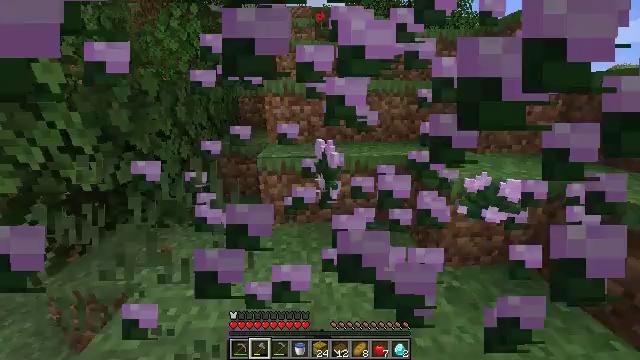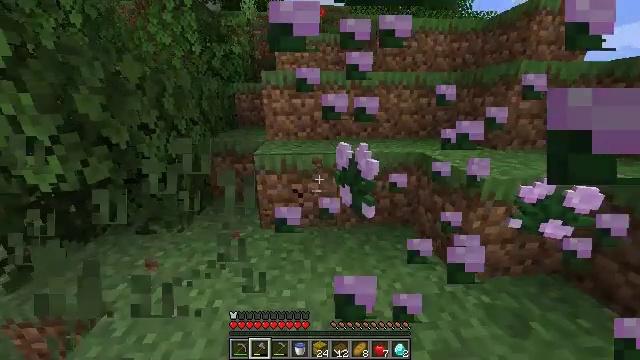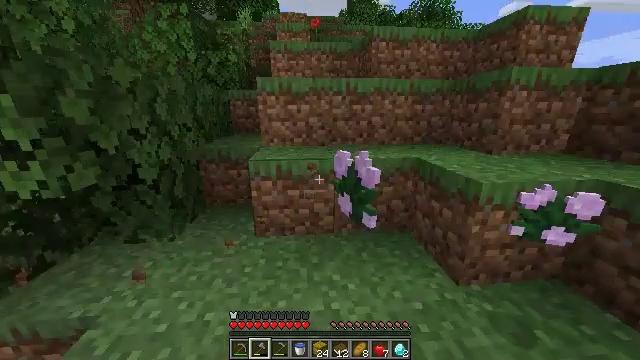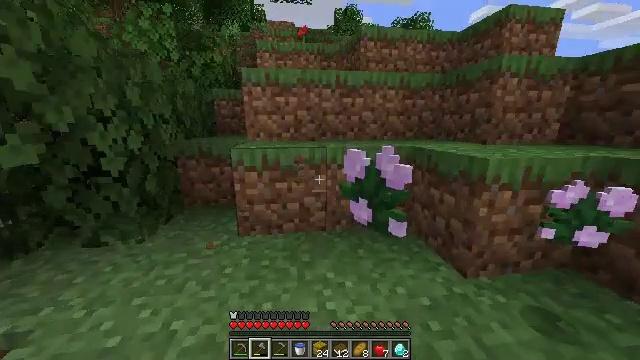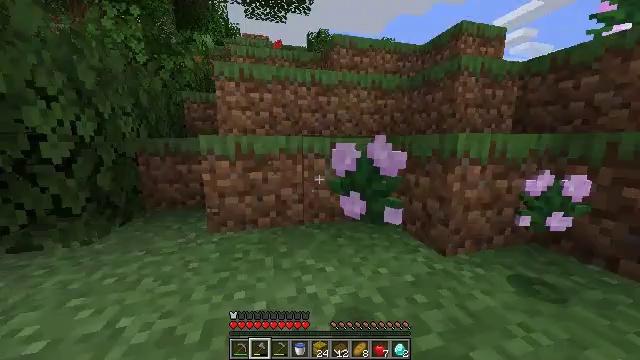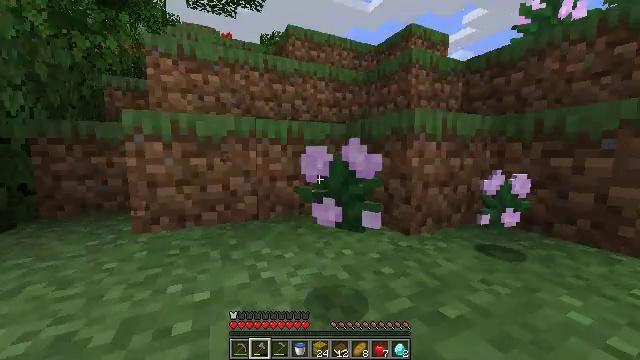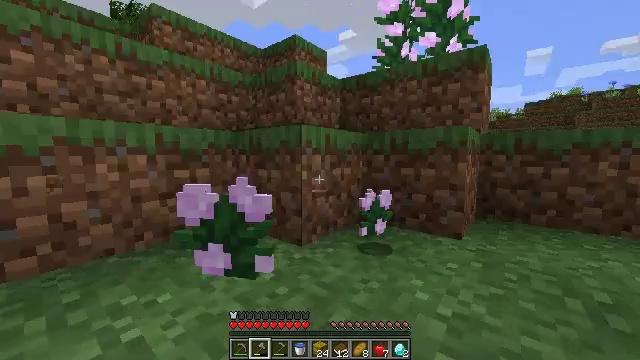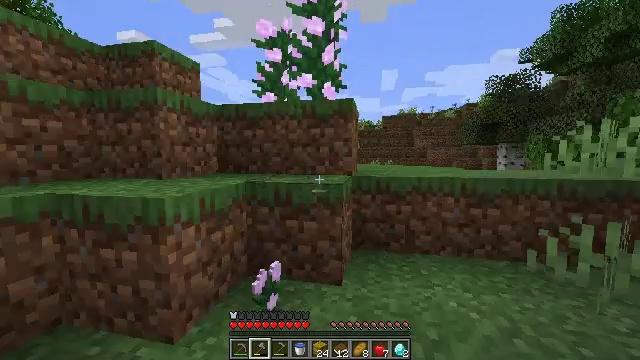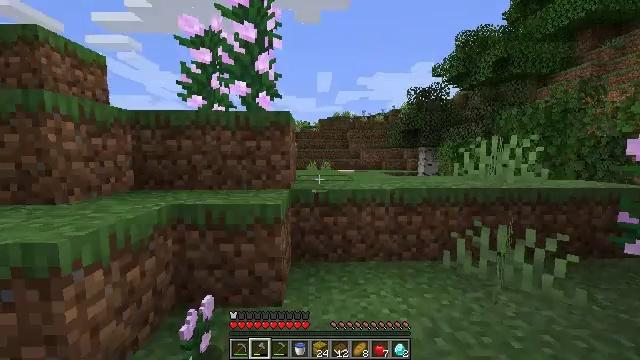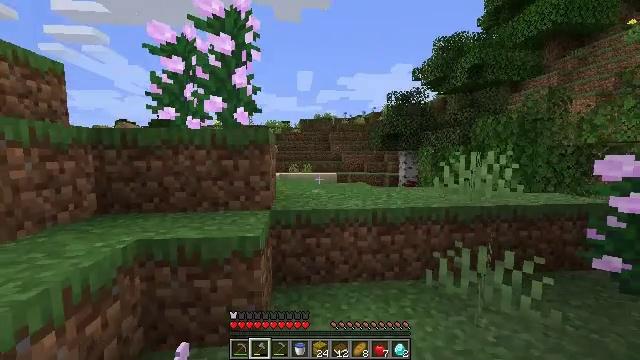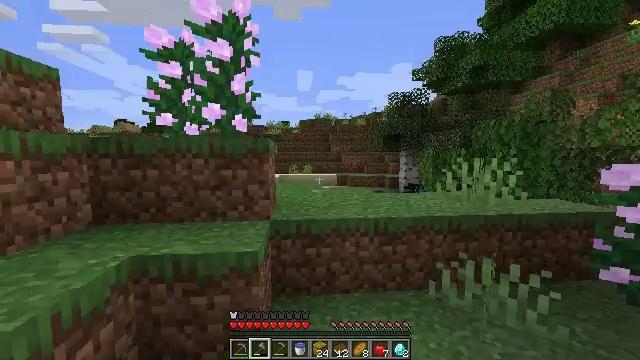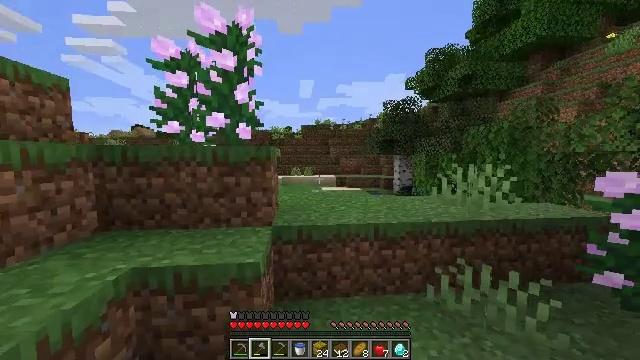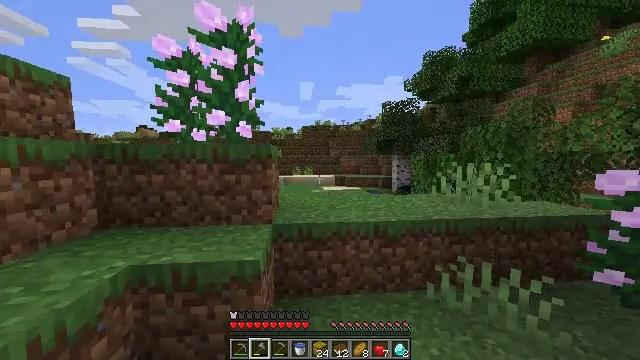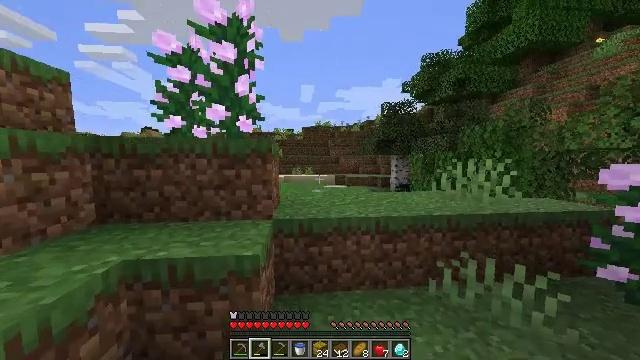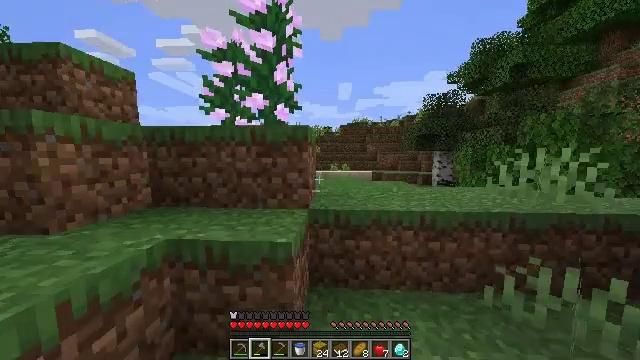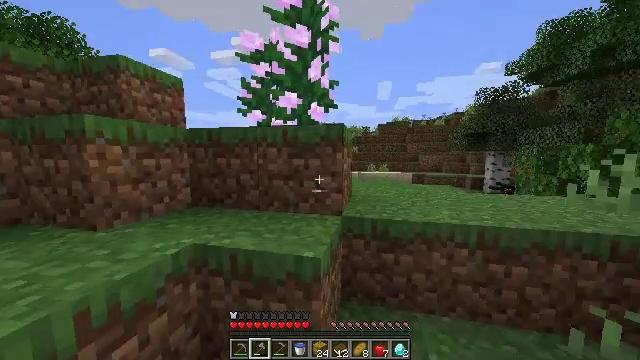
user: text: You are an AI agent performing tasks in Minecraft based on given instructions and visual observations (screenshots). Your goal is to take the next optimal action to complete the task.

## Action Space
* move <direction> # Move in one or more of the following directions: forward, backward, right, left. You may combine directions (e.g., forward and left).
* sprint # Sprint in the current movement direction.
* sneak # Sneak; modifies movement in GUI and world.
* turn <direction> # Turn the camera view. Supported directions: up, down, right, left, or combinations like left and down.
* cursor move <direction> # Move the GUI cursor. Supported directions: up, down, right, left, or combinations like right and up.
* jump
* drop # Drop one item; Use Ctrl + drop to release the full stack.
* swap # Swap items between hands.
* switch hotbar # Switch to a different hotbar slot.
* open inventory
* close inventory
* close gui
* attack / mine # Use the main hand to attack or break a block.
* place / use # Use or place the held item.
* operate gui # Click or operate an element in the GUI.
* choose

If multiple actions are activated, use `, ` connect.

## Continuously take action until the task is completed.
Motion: motion action
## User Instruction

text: Harvest the peony for decoration.
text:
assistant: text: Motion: move forward, sprint, attack / mine
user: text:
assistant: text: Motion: move forward, sprint, turn right and up
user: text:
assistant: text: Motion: move forward, sprint, turn right and up
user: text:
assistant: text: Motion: move forward, sprint, turn right and up
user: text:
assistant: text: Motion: move forward, sprint, turn right and up
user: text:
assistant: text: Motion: move forward, sprint, turn right, jump
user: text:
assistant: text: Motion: move forward, sprint, turn right, jump
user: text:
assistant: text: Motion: move forward, sprint, turn right, jump
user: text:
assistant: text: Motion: move forward, sprint, turn right, jump
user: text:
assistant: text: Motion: move forward, sprint, jump
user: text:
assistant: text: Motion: move forward, sprint, jump
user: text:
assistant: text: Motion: move forward, sprint, jump
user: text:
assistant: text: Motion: move forward, sprint, jump
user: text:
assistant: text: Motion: move forward, sprint, turn left, jump
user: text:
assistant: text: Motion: move forward, sprint, turn left, jump
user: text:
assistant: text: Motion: move forward, sprint, turn left and down, jump
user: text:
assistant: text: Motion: move forward, sprint, jump
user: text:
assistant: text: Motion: move forward, sprint, jump
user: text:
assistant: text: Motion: move forward, sprint, turn down, attack / mine, jump
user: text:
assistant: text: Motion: move forward, sprint, turn down, attack / mine, jump
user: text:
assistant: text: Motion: move forward, sprint, jump
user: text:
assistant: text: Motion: move forward, sprint, attack / mine, jump
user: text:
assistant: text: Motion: move forward, sprint, attack / mine, jump
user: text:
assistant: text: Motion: move forward, sprint, turn left and down, attack / mine, jump
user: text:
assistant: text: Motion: move forward, sprint, turn left and down, attack / mine, jump
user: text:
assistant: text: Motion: move forward, sprint, turn down, attack / mine, jump
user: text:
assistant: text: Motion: move forward and move left, sprint, attack / mine, jump
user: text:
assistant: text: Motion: move forward and move left, sprint, turn right and down, attack / mine, jump
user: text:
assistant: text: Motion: move forward and move left, sprint, turn right and down, attack / mine, jump
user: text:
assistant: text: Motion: move forward and move left, sprint, turn right and down, attack / mine, jump